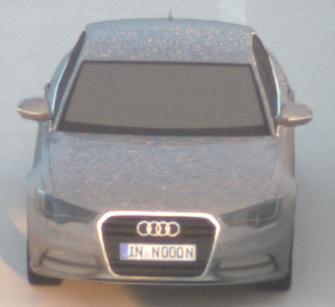
Make: Audi
Model: A6 2.0 TFSI
Detailed model: A6 (C7) Limousine
Model produced from: 2011/10
Model produced until: 2014/09
Doors: 4
Color: gray
Road condition: dry road
Daytime: sunrise or sunset
Contrast: low contrast